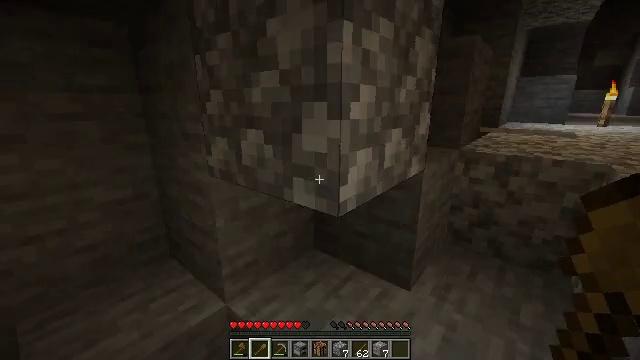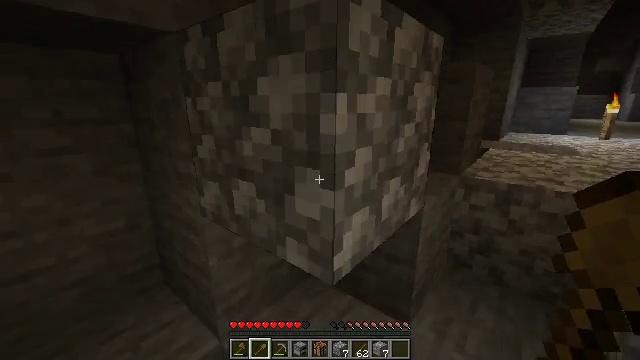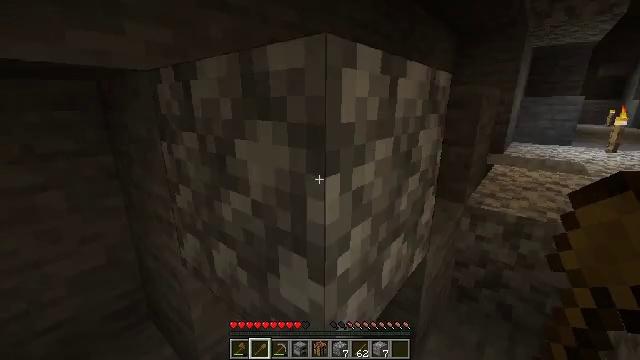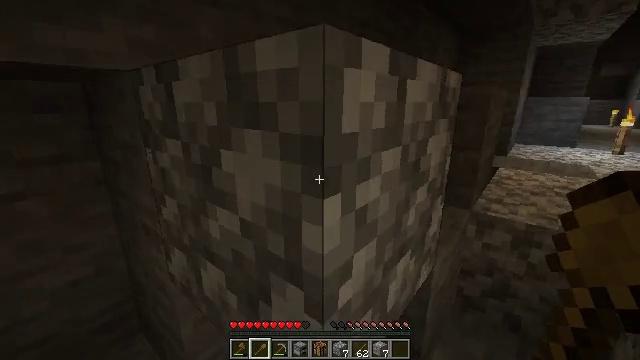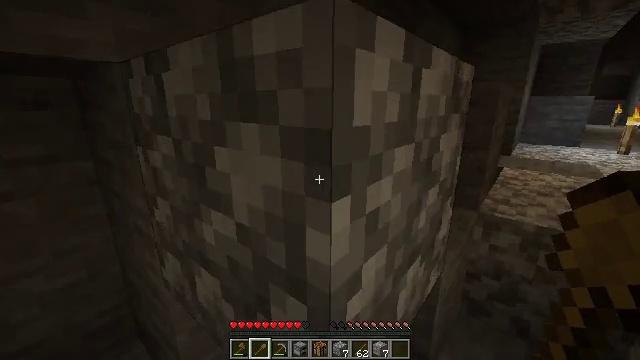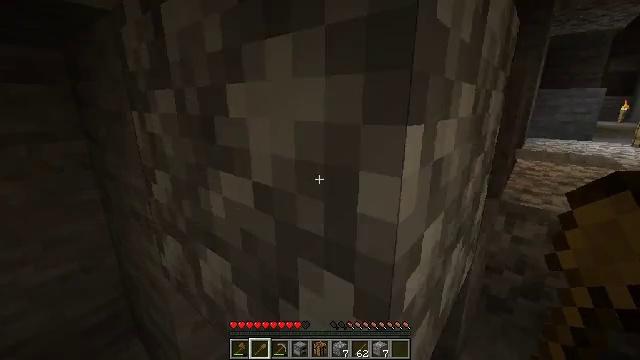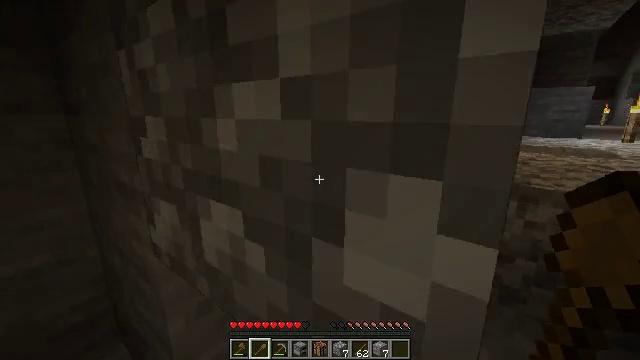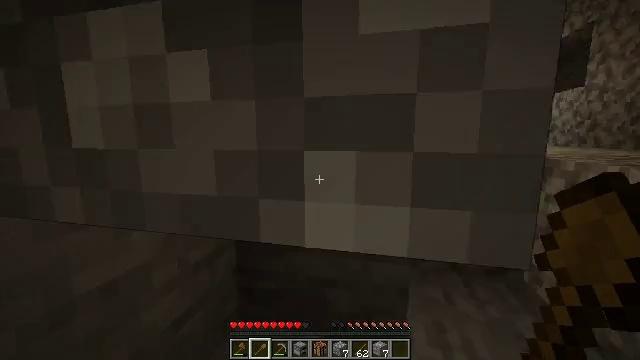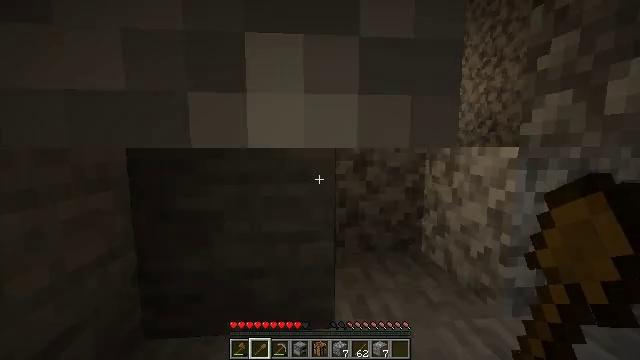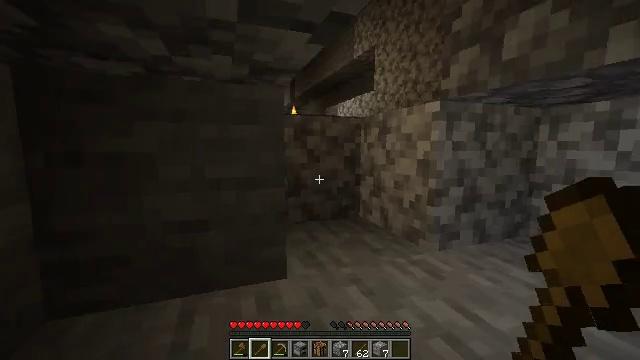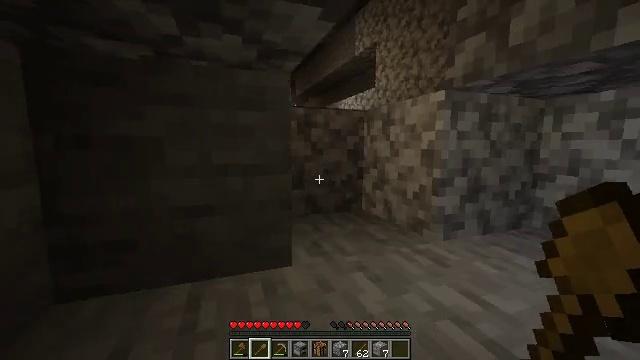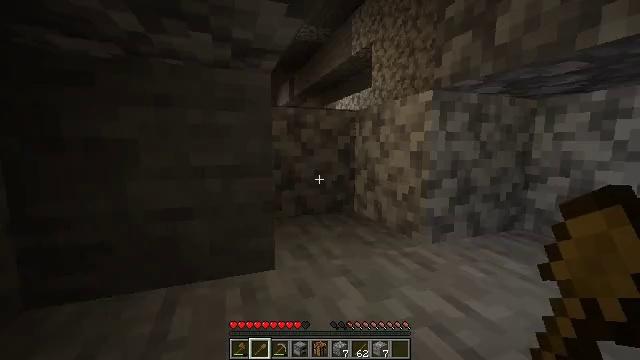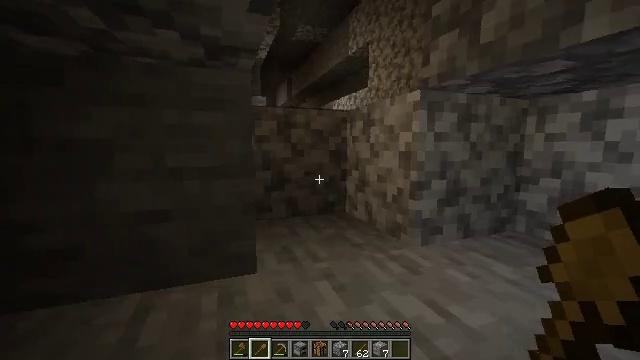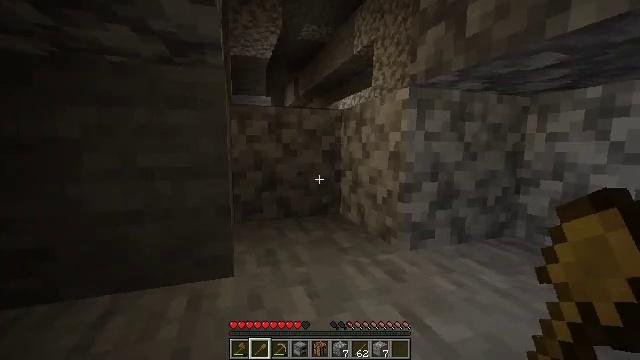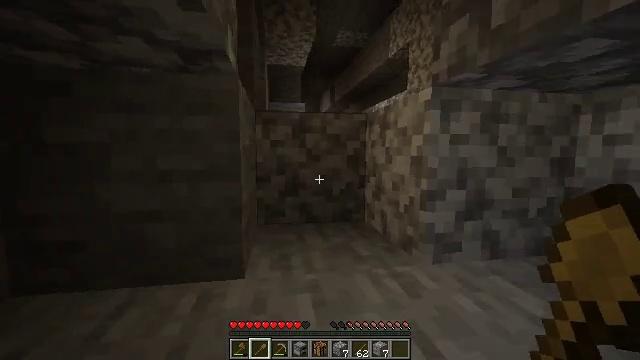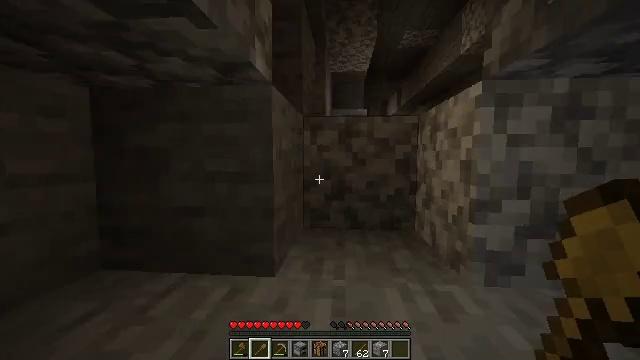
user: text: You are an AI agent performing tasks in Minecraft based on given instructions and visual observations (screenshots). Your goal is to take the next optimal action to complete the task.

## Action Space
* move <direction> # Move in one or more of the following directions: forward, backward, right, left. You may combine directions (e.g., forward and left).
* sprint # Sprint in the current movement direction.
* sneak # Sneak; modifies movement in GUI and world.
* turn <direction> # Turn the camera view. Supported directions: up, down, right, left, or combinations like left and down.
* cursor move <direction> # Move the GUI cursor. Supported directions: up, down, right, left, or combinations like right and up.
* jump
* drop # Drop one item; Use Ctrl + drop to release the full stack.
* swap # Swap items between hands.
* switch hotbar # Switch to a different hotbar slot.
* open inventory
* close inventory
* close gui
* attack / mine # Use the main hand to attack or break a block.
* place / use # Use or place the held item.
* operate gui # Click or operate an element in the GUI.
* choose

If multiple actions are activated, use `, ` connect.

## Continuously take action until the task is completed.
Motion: motion action
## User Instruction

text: Attack the torch to pick it up.
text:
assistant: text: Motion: move forward, jump
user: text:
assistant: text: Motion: move forward, jump
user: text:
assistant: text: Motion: move forward and move left
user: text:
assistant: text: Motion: move forward and move left
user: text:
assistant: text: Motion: move forward and move left
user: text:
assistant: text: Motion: move forward and move left, turn right and up
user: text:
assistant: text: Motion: move forward, turn right and up
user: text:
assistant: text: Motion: move forward, turn right and up
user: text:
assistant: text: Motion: move forward and move right, turn right
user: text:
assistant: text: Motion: move forward and move right
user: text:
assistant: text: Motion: move forward and move right
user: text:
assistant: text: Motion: move forward and move right
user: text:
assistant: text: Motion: move forward and move right, turn left
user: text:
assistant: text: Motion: move forward and move right, turn left and up
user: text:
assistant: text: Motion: move forward, turn left and up
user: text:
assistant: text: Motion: move forward, turn left, jump
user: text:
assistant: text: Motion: move forward, jump
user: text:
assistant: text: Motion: move forward, jump
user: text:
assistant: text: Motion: move forward, jump
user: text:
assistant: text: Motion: move forward
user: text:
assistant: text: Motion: move forward and move left
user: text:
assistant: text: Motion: move forward and move left
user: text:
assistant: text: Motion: move forward
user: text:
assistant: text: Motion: move forward
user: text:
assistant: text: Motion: move forward, turn right and down
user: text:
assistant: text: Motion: move forward, turn right
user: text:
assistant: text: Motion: move forward
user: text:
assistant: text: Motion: move forward, jump
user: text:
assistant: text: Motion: move forward, jump
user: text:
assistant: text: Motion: move forward, turn right and down, jump